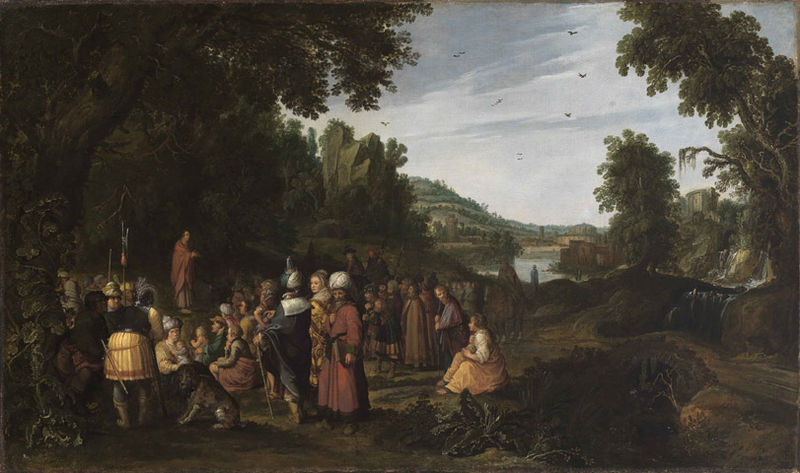
Titel: Die Predigt Johannes des Täufers
Künstler: Esaias van de Velde
Standort: Karlsruhe
Institution: Staatliche Kunsthalle Karlsruhe
Schlagwörter: blue, crowd, gathering, lamp, men, people, priest, red, robes, soldier, white, women, black, dark, dress, dresses, gray, green, grey, group, meeting, old, painting, skirt, yellow, blanket, looking, brown, wood, cloud, clouds, man, rocks, sky, tree, building, girl, house, lake, landscape, nature, orange, water, trees, costume, forest, grass, river, bushes, gaze, bonnet, animals, dog, birds, children, bridge, outside, rural, city, procession, leaves, animal, war, bush, horse, pond, cane, outdoors, shade, contrast, waterfall, outdoor, father, stick, staff, parents, turban, woods, countryside, spear, travellers, pike, beards, lance, d, folk, creek, peole, speech, villages, march, villagers, scenic, bluw, orator, ttrees, storyteller